Question: First of all, i know i'm using extjs not in the "propper" way, but i also have other features in my site that don't require extjs.
My problem is rather odd. I have an html document like so:
'''
<body>
<div id="extjs">
//OTHER HTML ELEMENTS HERE
</div>
</body>
'''
However, when i open my extjs application (consists of windows that are used for certain tasks like editing a product), and i scroll (in the browser, not in the extjs elements) and hover over an element with a tooltip, the tooltip is rendered as if the document doesnt have a scrollbar, meaning that the tooltip is rendered all the way to the top of the document, instead of where the cursor is. The same thing goes for drag and drop and pretty much everything related to mouse orientated positions...
I looked around on forums and google and such, but saw noone with a similar problem, so if anyone has an idea how to fix this, that would be very, VERY helpfull!
Here is a screenshot to maybe give a better idea whats going on:

Thanks in advance!
EDIT:
Here is a simple fiddle to demonstrate my problem. since sencha fiddle is made with extjs itself, it autoresolves the problem. Therefor ill only paste the code here so you can test it in your own application.
index.html
'''
<div id=extjs style="background-color: red; width: 2000px; height: 3000px;">
<p>
content of website is here
</p>
</div>
'''
app.js
'''
Ext.application({
name : 'Fiddle',
launch : function() {
Ext.create('Ext.window.Window', {
width: 500,
height: 500,
autoShow: true,
renderTo: Ext.get('extjs'),
items: {
xtype: 'form',
title: 'testform',
items: [{
xtype: 'textfield',
fieldLabel: 'test input',
name: 'test',
allowBlank: false
}]
}
})
}
});
'''
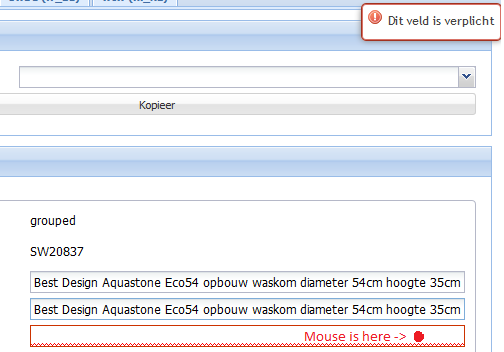
Answer: It seems like this is simple not possible from within extjs. I made a workaround my making my div scrollable and my body not scrollable.